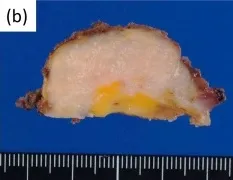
Surgical margin, macroscopic findings, and tumor histology. (b) Grossly, the specimen was oval and as large as 3 cm at its greatest diameter. On the resected specimen, small white flecks were observed, suggesting calcification.
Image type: pathology (fish)